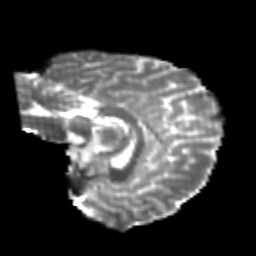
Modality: T2w
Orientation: sagittal
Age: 24
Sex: female
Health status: healthy
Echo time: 0.074 s